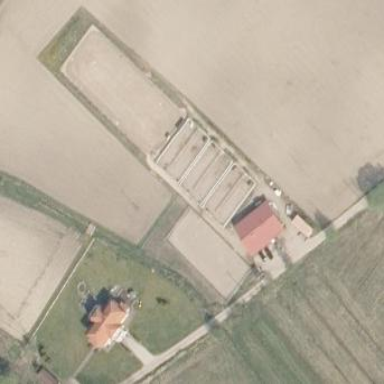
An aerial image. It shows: Fence surrounding area used for animal keeping.